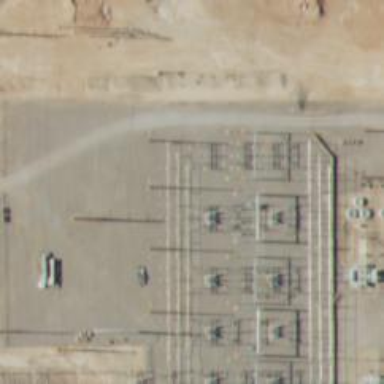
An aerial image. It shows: Switch for power supply.